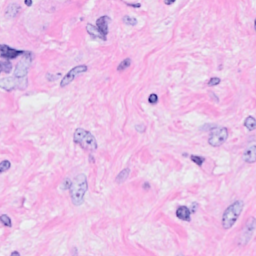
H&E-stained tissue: Breast